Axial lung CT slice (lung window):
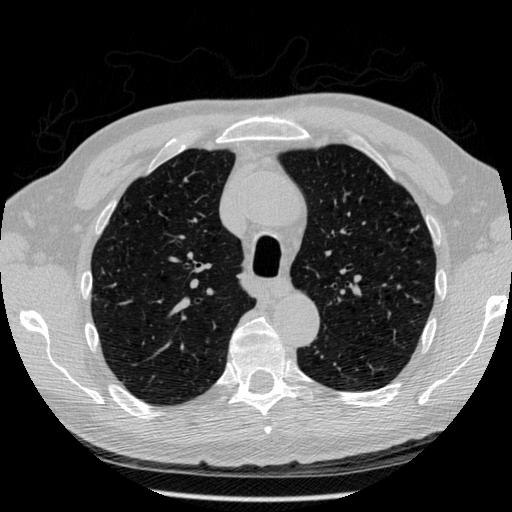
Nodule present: no